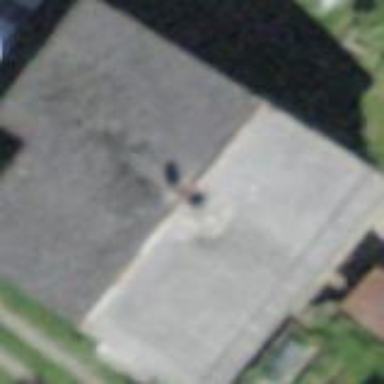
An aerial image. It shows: Farm building with gabled roof.